Question: I'm having a strange problem with my code that I cannot figure out, although i'm sure it must be something simple. I've got an if statement in my code that compares the currently connected network name to a string. The problem i'm having is that it does not execute the code within the if statement even if the SSID matches the string, i've logged the current network name so i could check myself that it does match. I've named my network "1" in an attempte to simplify things when it first didn't work with the original network name.if anyone's got any ideas, let me know :) thankscode:
'''
ConnectivityManager connMgr = (ConnectivityManager) getSystemService(CONNECTIVITY_SERVICE);
mWifi = connMgr.getNetworkInfo(ConnectivityManager.TYPE_WIFI);
WifiManager wifiMgr = (WifiManager) ActivityZoneControl.this.getSystemService(Context.WIFI_SERVICE);
WifiInfo wifiConInfo = wifiMgr.getConnectionInfo();
wifiName = wifiConInfo.getSSID()
Log.i(debugLOG, wifiName);
if (wifiName.equals("1")){
//do something
}
else {
// do something else
}
'''
Log:

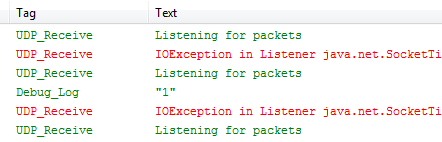
Answer: Based on your log output, it seems your SSID string has quote characters included in it:

Consider using this test instead:
'''
if (wifiName.equals(""1"")){
'''